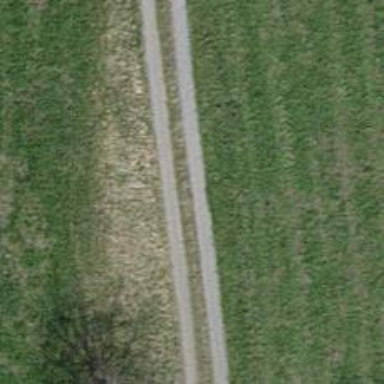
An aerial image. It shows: Gravel track with grade 2 tracktype.